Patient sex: M
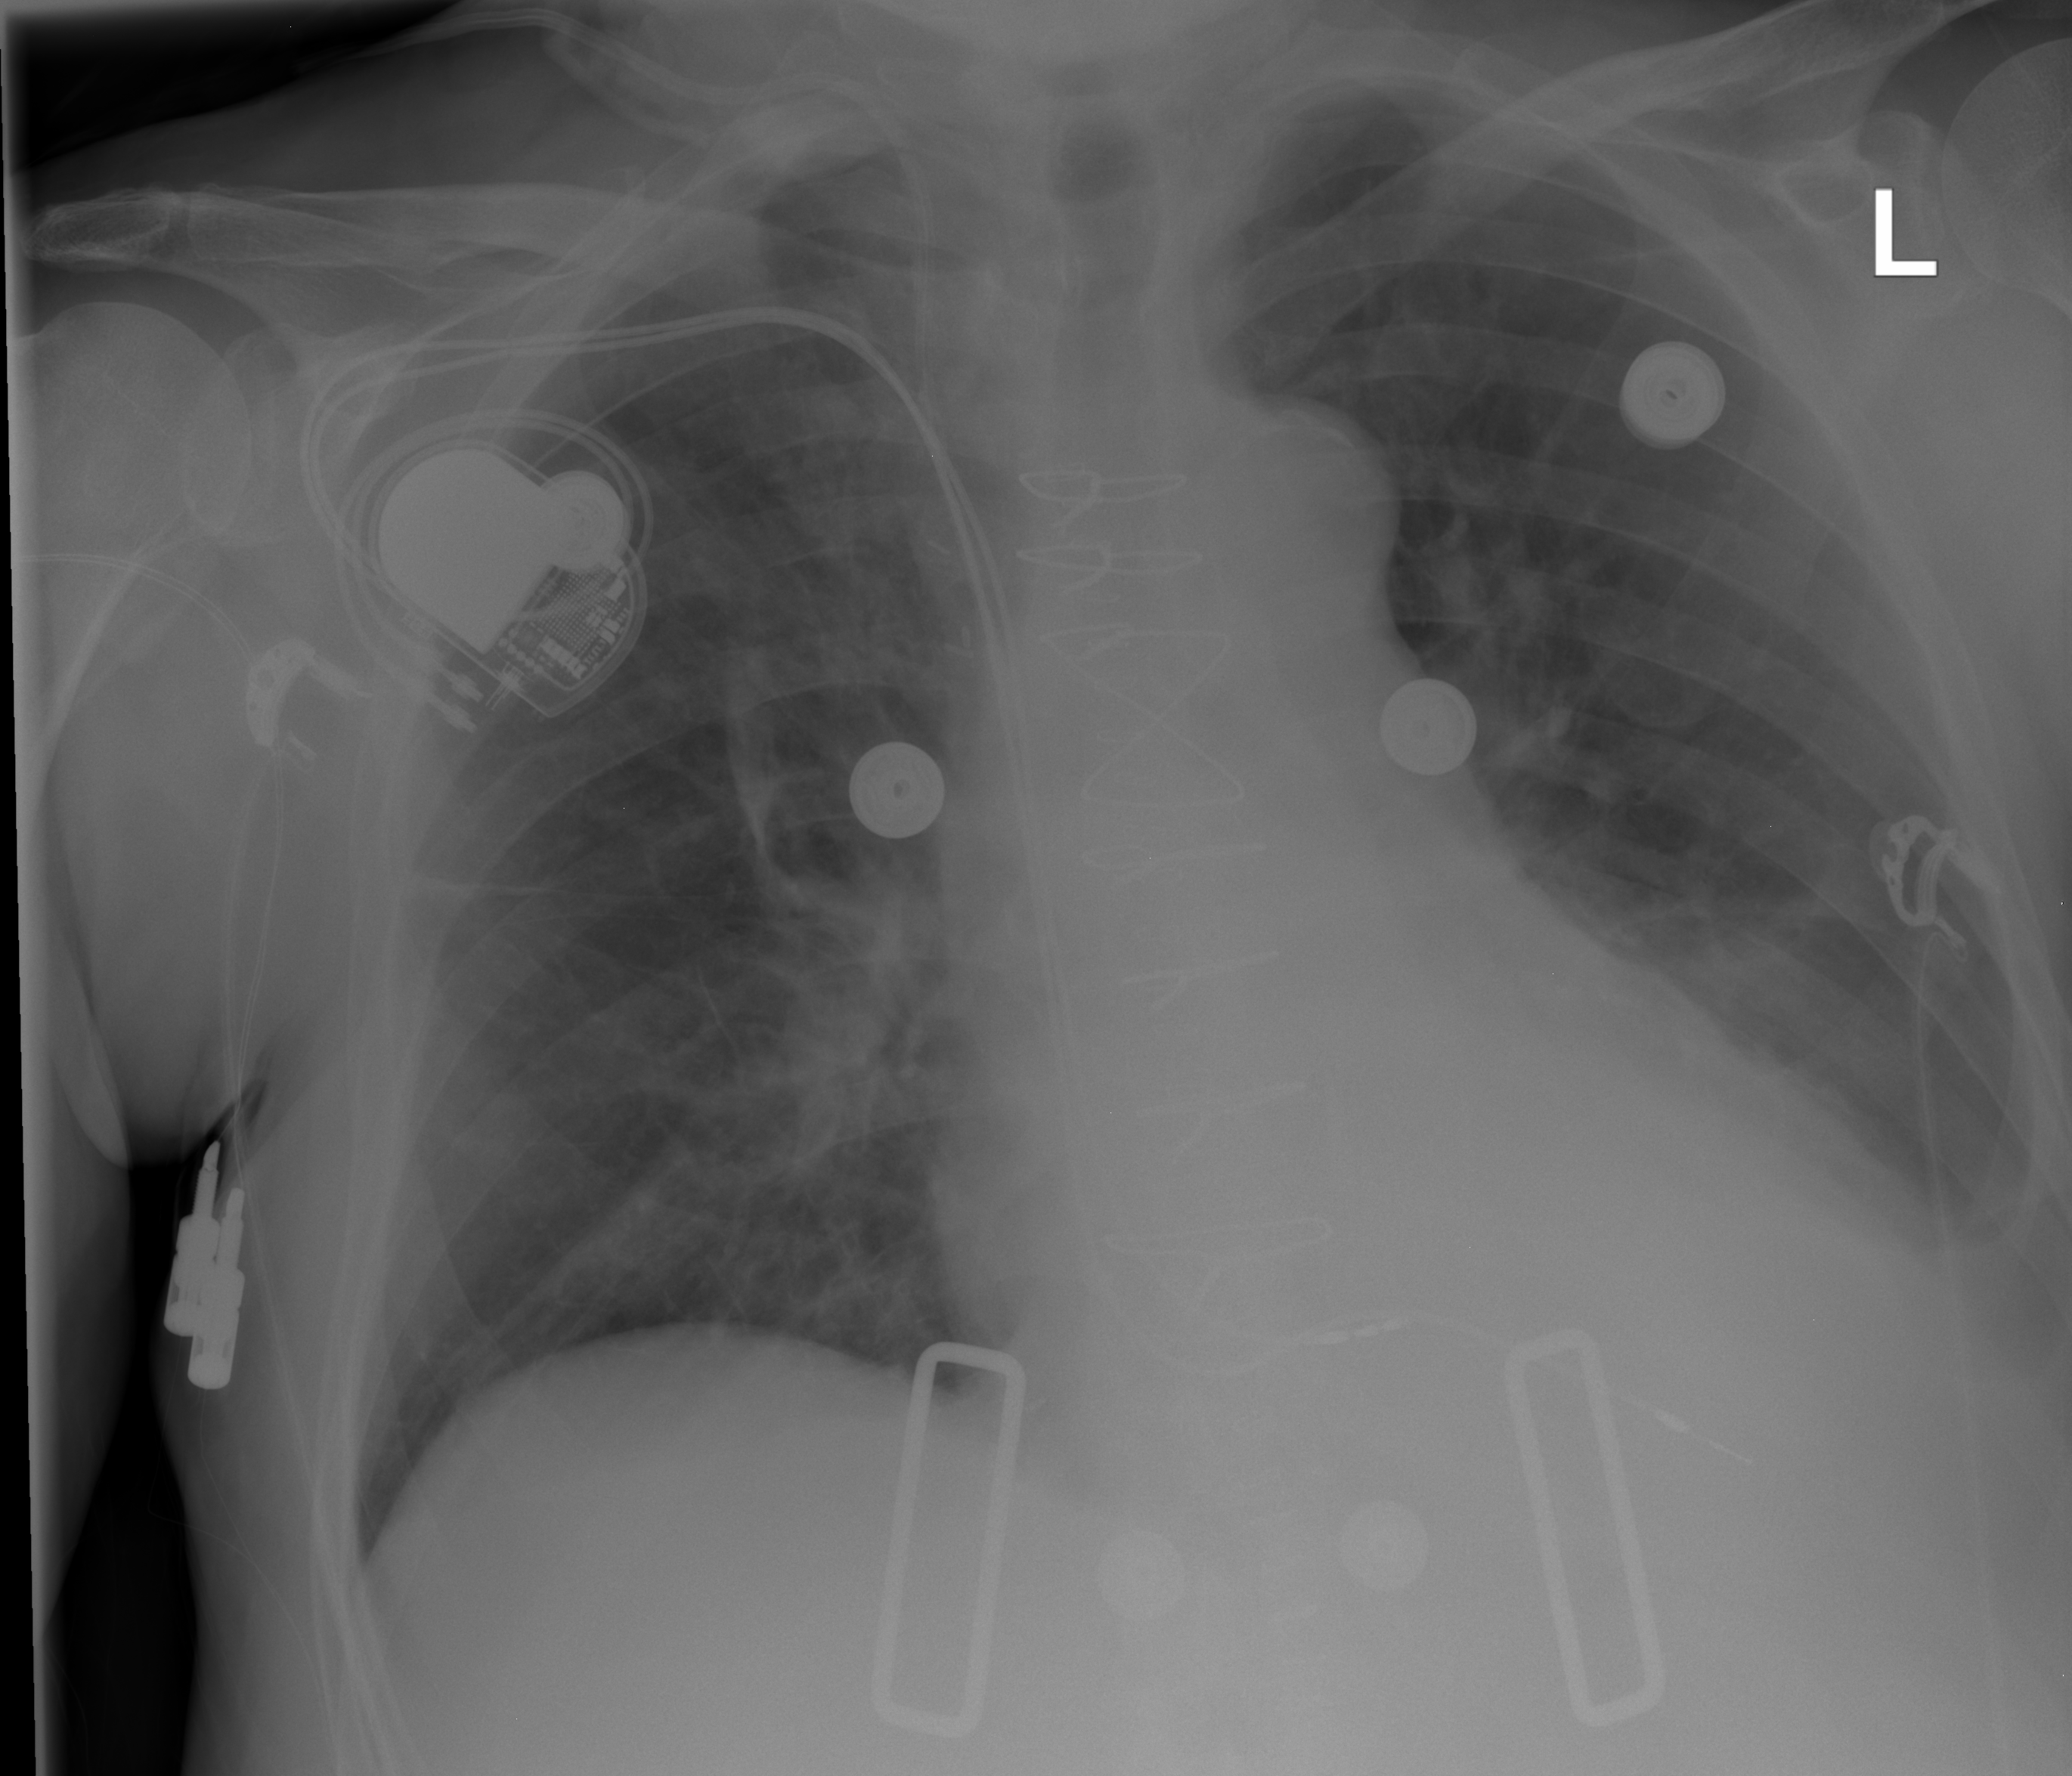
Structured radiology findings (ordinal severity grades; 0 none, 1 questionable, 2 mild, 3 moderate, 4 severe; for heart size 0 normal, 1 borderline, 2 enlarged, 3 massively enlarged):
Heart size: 2
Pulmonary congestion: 0
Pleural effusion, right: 2
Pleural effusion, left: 2
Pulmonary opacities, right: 2
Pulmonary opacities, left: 0
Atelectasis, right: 2
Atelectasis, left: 2